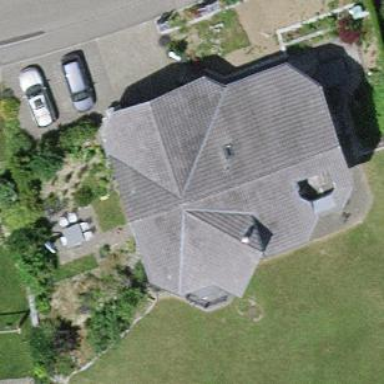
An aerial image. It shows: Simple house.